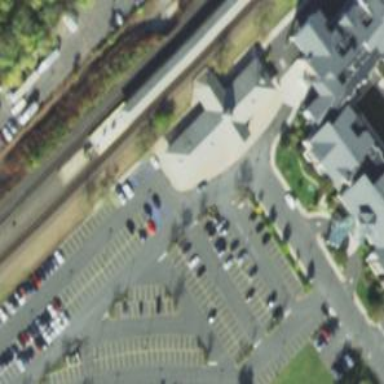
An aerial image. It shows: Train station building.